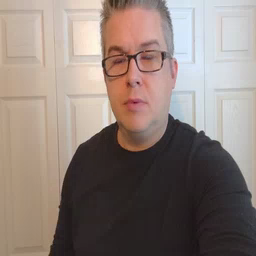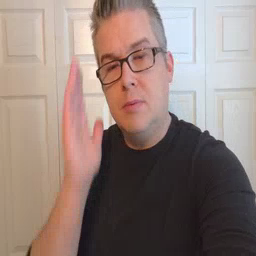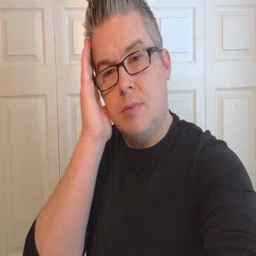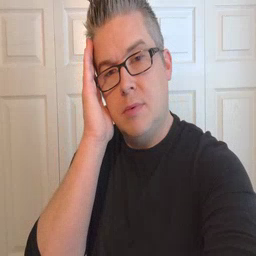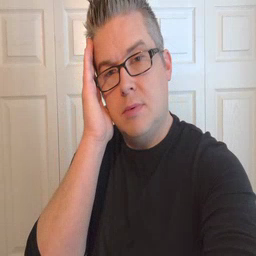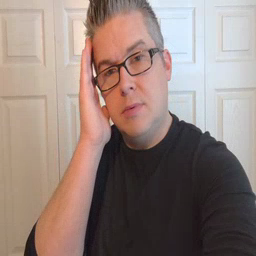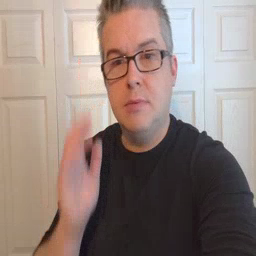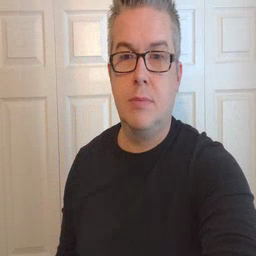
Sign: bed